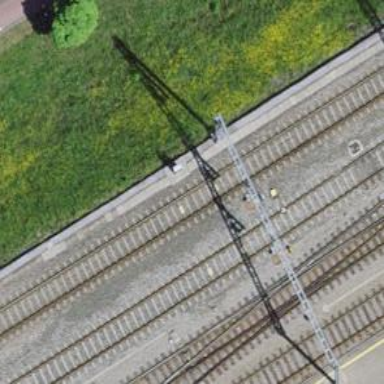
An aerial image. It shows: Single-track electrified railway with contact line.